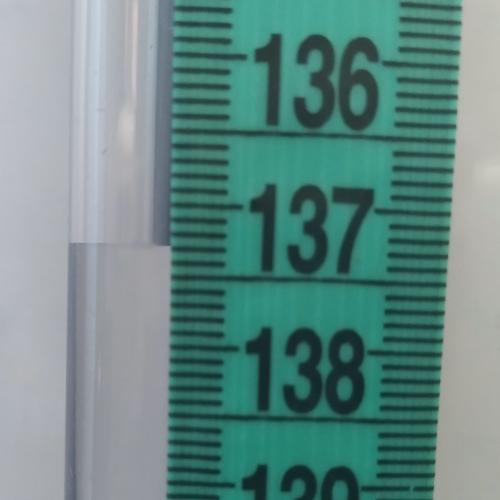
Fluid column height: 137.3 cm